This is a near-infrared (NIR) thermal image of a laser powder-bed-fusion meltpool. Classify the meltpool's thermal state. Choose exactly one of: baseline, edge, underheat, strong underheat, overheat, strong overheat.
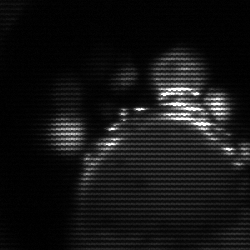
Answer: edge